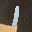
Label: 1